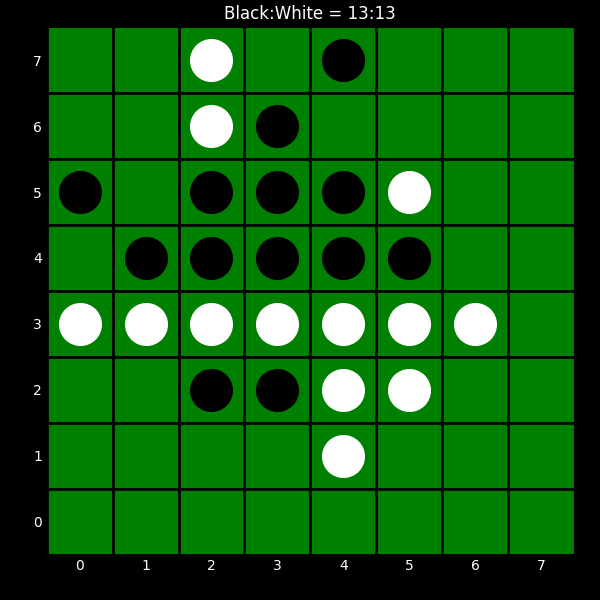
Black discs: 13
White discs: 13